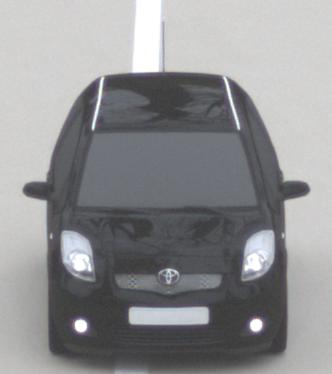
Make: Toyota
Model: Yaris 1.0
Detailed model: Yaris (XP13)
Model produced from: 2011/10
Model produced until: 2014/08
Doors: 3
Color: black
Road condition: dry road
Daytime: midday
Contrast: low contrast